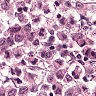
Metastatic tissue present: yes